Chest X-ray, AP view. Patient: 48 years old, sex F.
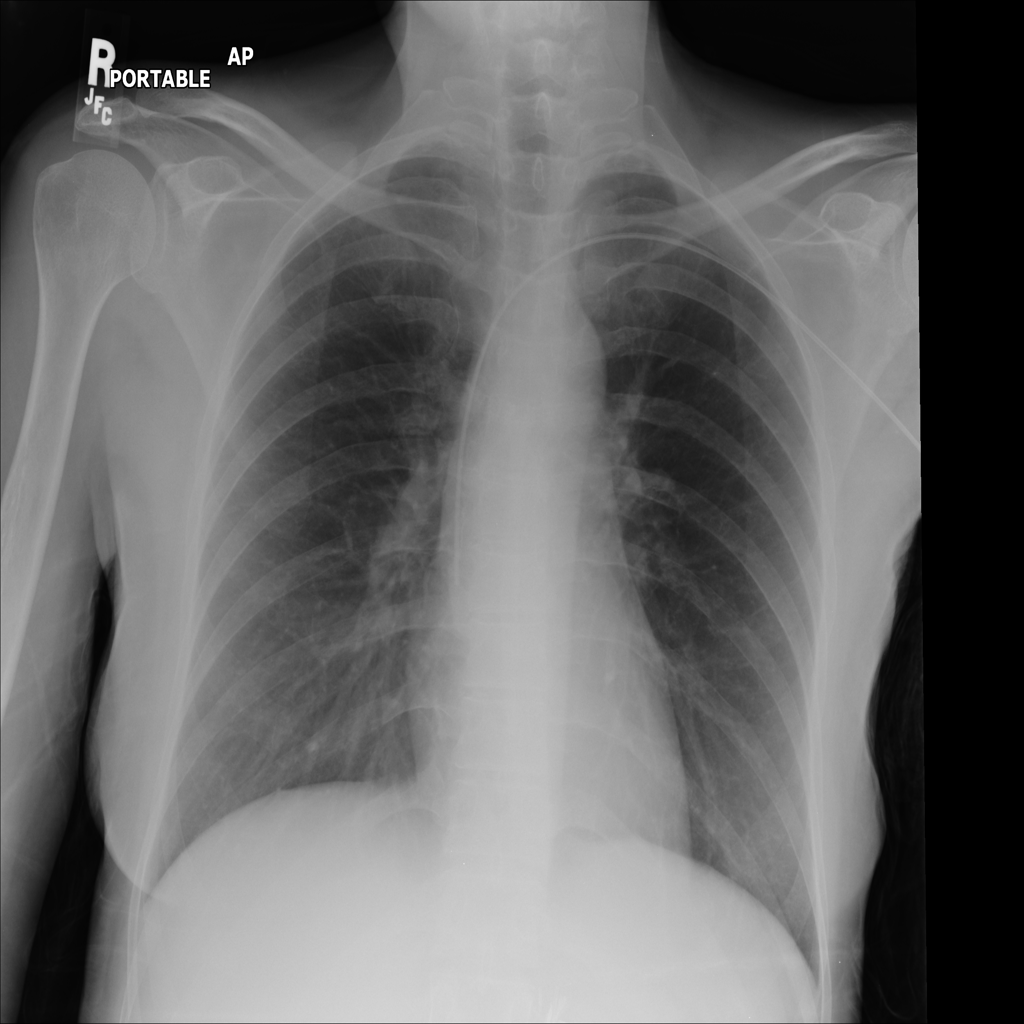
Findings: No Finding